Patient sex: M
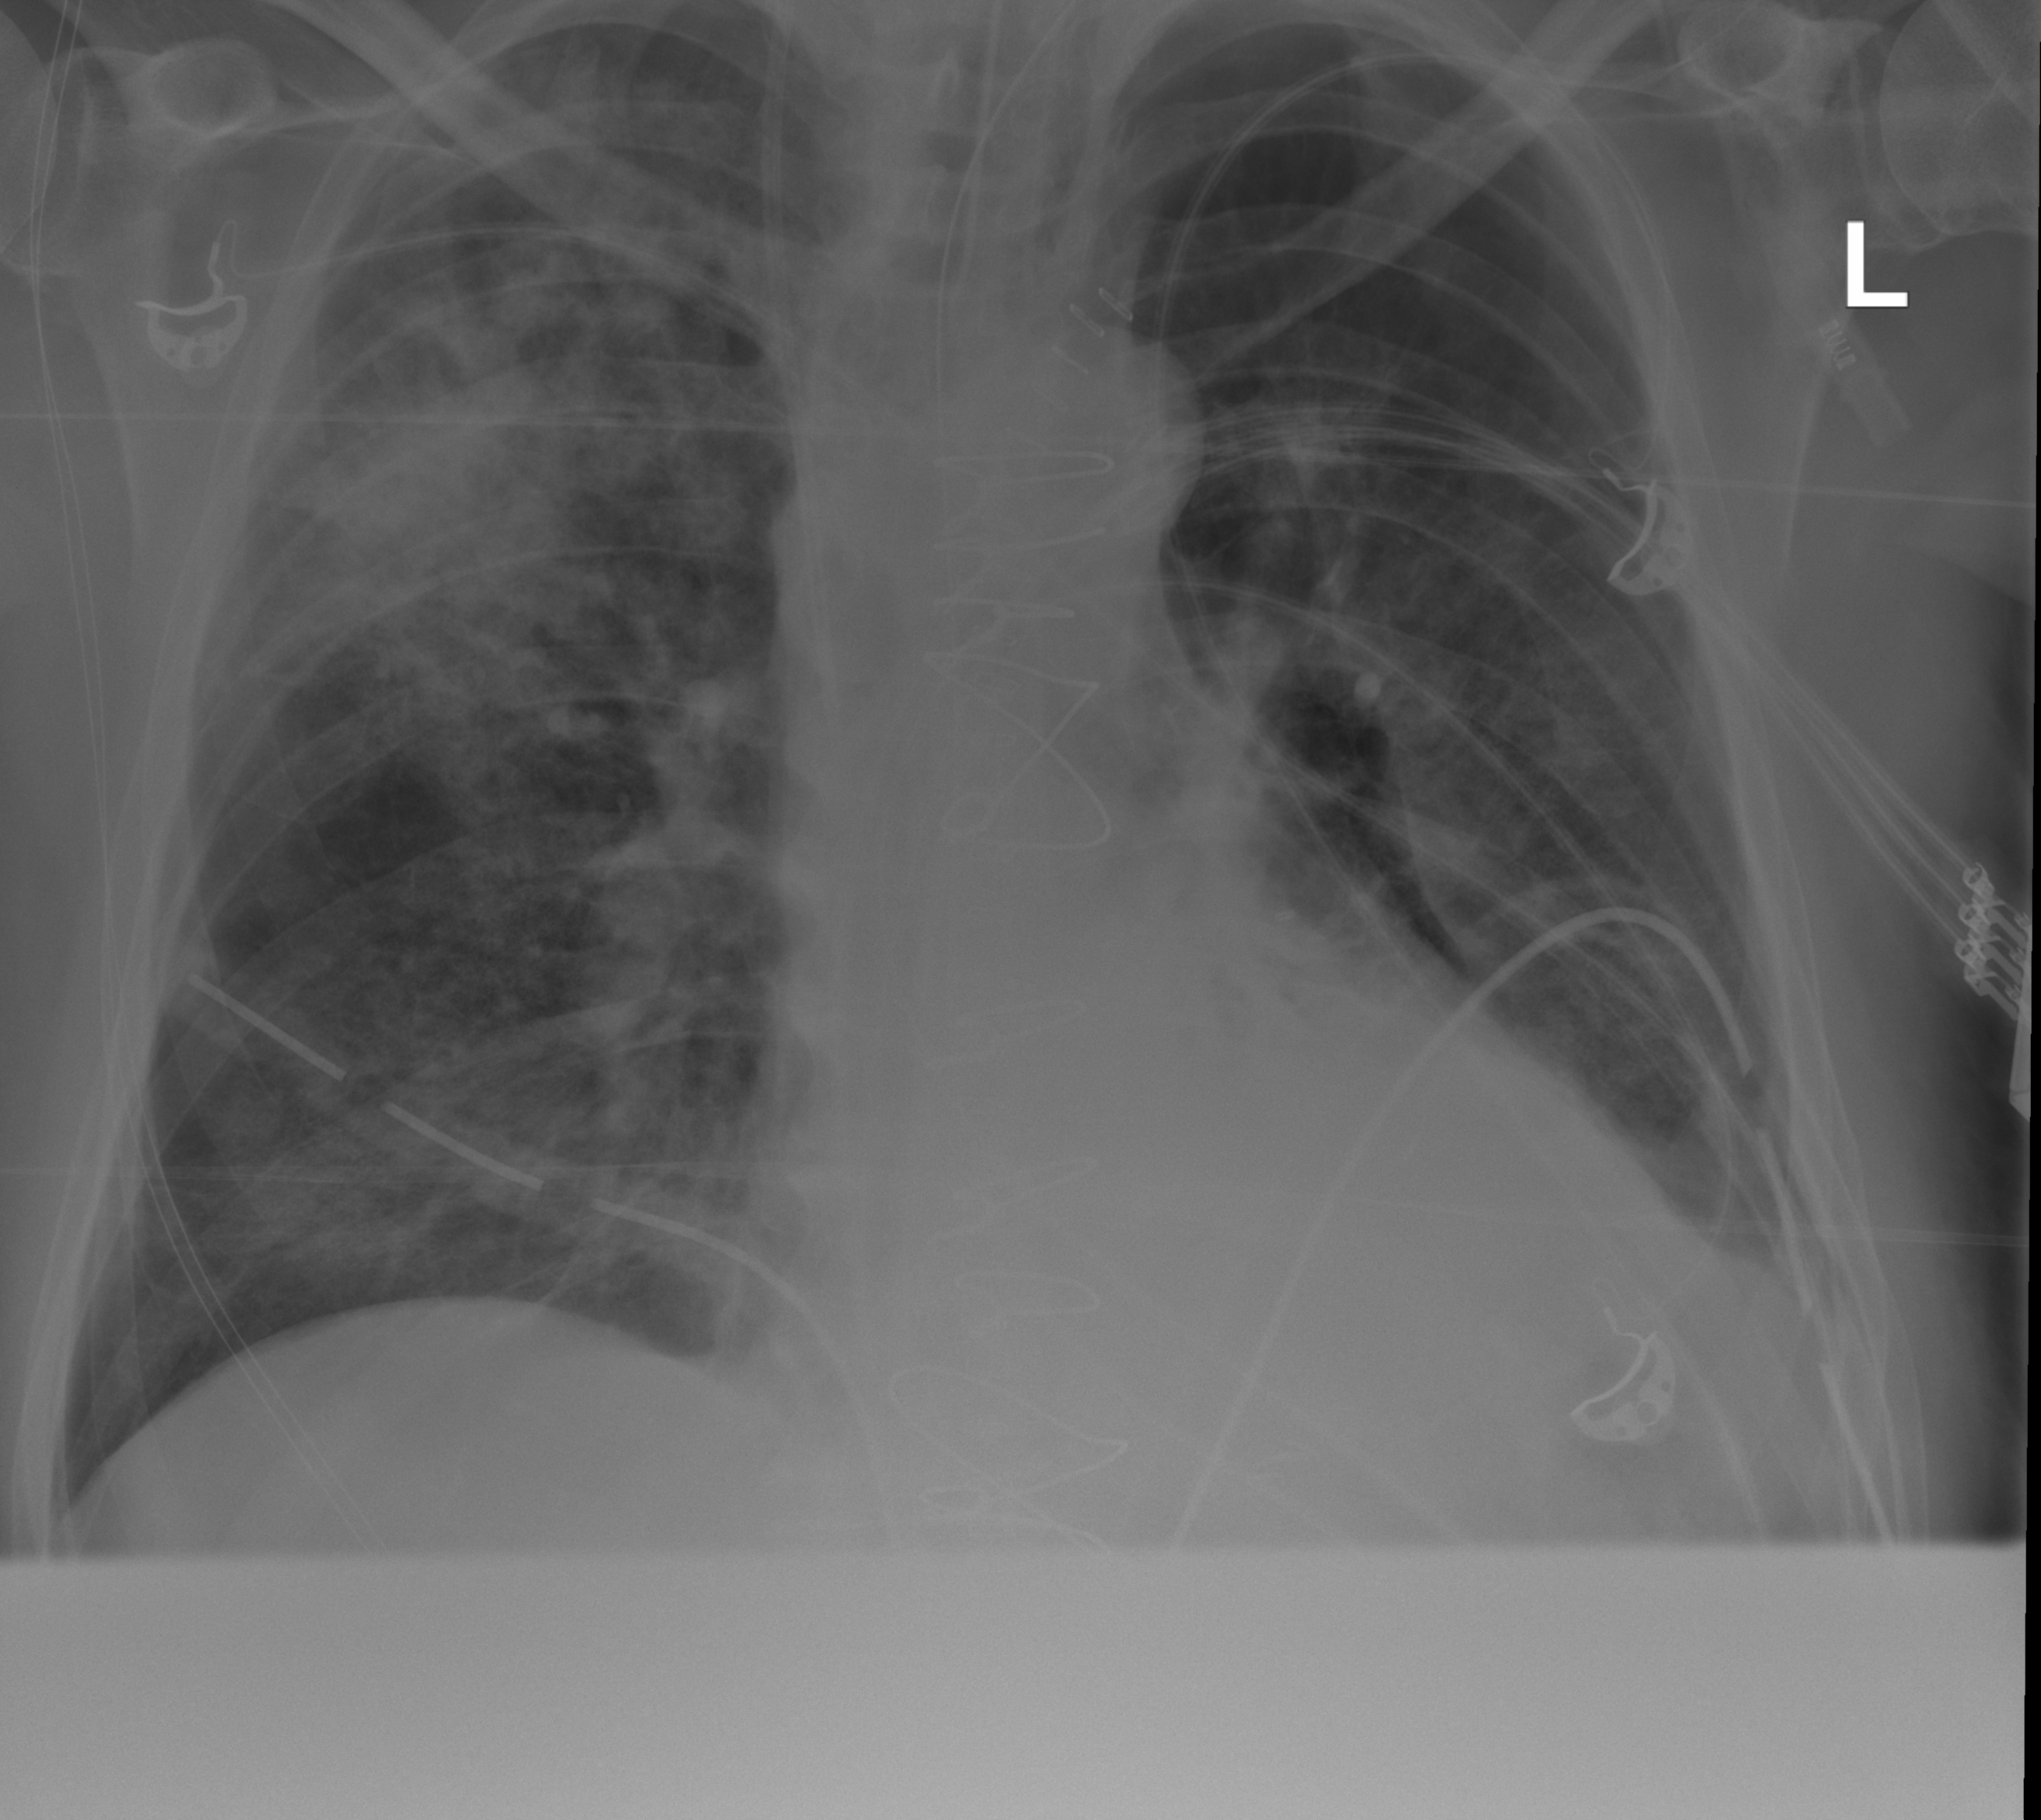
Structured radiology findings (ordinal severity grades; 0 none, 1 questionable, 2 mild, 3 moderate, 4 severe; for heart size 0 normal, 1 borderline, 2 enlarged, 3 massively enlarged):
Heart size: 2
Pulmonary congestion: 2
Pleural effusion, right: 0
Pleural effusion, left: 2
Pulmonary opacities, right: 3
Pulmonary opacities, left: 0
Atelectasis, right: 3
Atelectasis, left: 2